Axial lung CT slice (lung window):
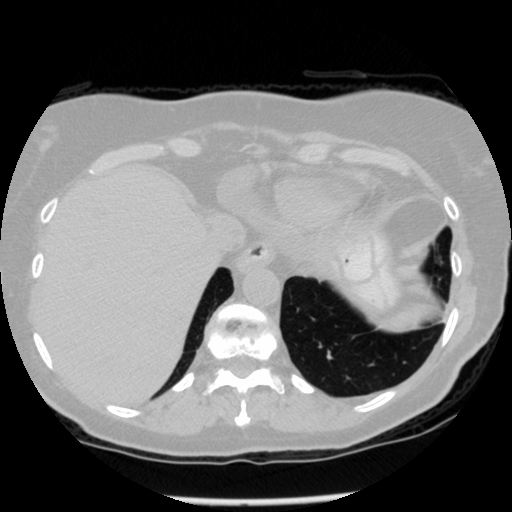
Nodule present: no